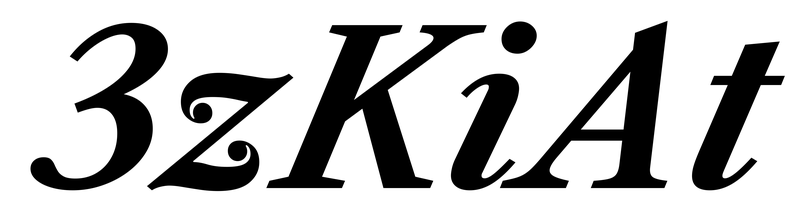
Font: LibreCaslonText-Italic_Bold_Italic